Question: I used the code below to get color index of cell in Excel.
<URL>
'''
Function ConditionalColor(rg As Range, FormatType As String) As Long
'Returns the color index (either font or interior) of the first cell in range rg. If no _
conditional format conditions apply, Then returns the regular color of the cell. _
FormatType Is either "Font" Or "Interior"
Dim cel As Range
Dim tmp As Variant
Dim boo As Boolean
Dim frmla As String, frmlaR1C1 As String, frmlaA1 As String
Dim i As Long
'Application.Volatile 'This statement required if Conditional Formatting for rg is determined by the _
value of other cells
Set cel = rg.Cells(1, 1)
Select Case Left(LCase(FormatType), 1)
Case "f" 'Font color
ConditionalColor = cel.Font.ColorIndex
Case Else 'Interior or highlight color
ConditionalColor = cel.Interior.ColorIndex
End Select
If cel.FormatConditions.Count > 0 Then
'On Error Resume Next
With cel.FormatConditions
For i = 1 To .Count 'Loop through the three possible format conditions for each cell
frmla = .Item(i).Formula1
If Left(frmla, 1) = "=" Then 'If "Formula Is", then evaluate if it is True
'Conditional Formatting is interpreted relative to the active cell. _
This cause the wrong results If the formula isn 't restated relative to the cell containing the _
Conditional Formatting--hence the workaround using ConvertFormula twice In a row. _
If the Function were Not called using a worksheet formula, you could just activate the cell instead.
frmlaR1C1 = Application.ConvertFormula(frmla, xlA1, xlR1C1, , ActiveCell)
frmlaA1 = Application.ConvertFormula(frmlaR1C1, xlR1C1, xlA1, xlAbsolute, cel)
boo = Application.Evaluate(frmlaA1)
Else 'If "Value Is", then identify the type of comparison operator and build comparison formula
Select Case .Item(i).Operator
Case xlEqual ' = x
frmla = cel & "=" & .Item(i).Formula1
Case xlNotEqual ' <> x
frmla = cel & "<>" & .Item(i).Formula1
Case xlBetween 'x <= cel <= y
frmla = "AND(" & .Item(i).Formula1 & "<=" & cel & "," & cel & "<=" & .Item(i).Formula2 & ")"
Case xlNotBetween 'x > cel or cel > y
frmla = "OR(" & .Item(i).Formula1 & ">" & cel & "," & cel & ">" & .Item(i).Formula2 & ")"
Case xlLess ' < x
frmla = cel & "<" & .Item(i).Formula1
Case xlLessEqual ' <= x
frmla = cel & "<=" & .Item(i).Formula1
Case xlGreater ' > x
frmla = cel & ">" & .Item(i).Formula1
Case xlGreaterEqual ' >= x
frmla = cel & ">=" & .Item(i).Formula1
End Select
boo = Application.Evaluate(frmla) 'Evaluate the "Value Is" comparison formula
End If
If boo Then 'If this Format Condition is satisfied
On Error Resume Next
Select Case Left(LCase(FormatType), 1)
Case "f" 'Font color
tmp = .Item(i).Font.ColorIndex
Case Else 'Interior or highlight color
tmp = .Item(i).Interior.ColorIndex
End Select
If Err = 0 Then ConditionalColor = tmp
Err.Clear
On Error GoTo 0
Exit For 'Since Format Condition is satisfied, exit the inner loop
End If
Next i
End With
End If
End Function
'''
But, as illustrated below, cells of 2 different colors give the exact same color index:

How to fix this error ?
I attached the test file <URL>. Please check this error.
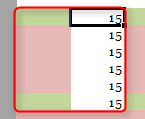
Answer: Edit: My previous answer does not solve your problem, but I think it may still be relevant to someone asking the same question.
The problem you are seeing stems from the use of the Colorindex property instead of something more specific like Color.
For a thorough explanation between the two, you can refer to this address:
<URL>
Essentially, there are only 57 possible color index values, but far more available colors. The color index refers to the index in a given palette. You happened to stumble upon two colors that have the same index. To have your program function as expected, you should update colorindex references to color. Without making the change you will continue to have confusing results.
---
Previous answer:
If you are using conditional formatting that infers the cell whose value should be applied, then when the UDF checks to determine if the conditional formatting is true it will usually defer to the current cell.
For instance, if your conditional formatting formula is something like:
=MOD(ROW(),2)=1
Every time the code hits:
'''
frmlaR1C1 = Application.ConvertFormula(frmla, xlA1, xlR1C1, , ActiveCell)
frmlaA1 = Application.ConvertFormula(frmlaR1C1, xlR1C1, xlA1, xlAbsolute, cel)
boo = Application.Evaluate(frmlaA1)
'''
It will evaulate based upon the current active cell instead of the cell for which the conditional formatting is applied.
I did a little experimentation, but depending on how frequently you need to utilize the code I think the best result may be to enhance the formula.
This would not solve all the issues, but you could try inserting the following just before the first ConvertFormula call:
'''
frmla = Replace(frmla, "()", "(" & cel.Address & ")")
'''
Which solves it for using Row() or Column().
If this doesn't completely solve your issue, we'll need to see your conditional formatting formulas.